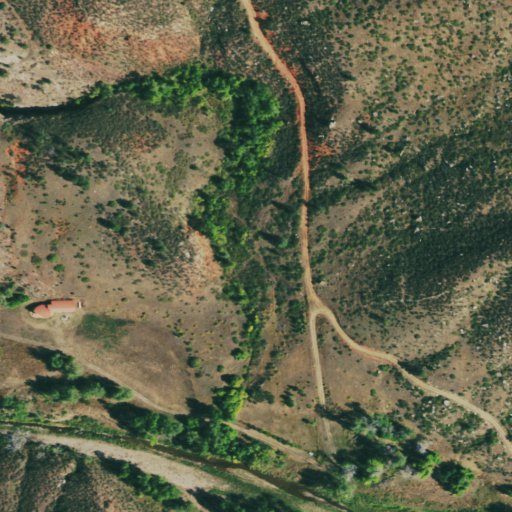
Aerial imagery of valley in Colorado named Meadow Hollow containing shrub, herbaceous wetlands, grassland, woody wetlands, and open development